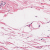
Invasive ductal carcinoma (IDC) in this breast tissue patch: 0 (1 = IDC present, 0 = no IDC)